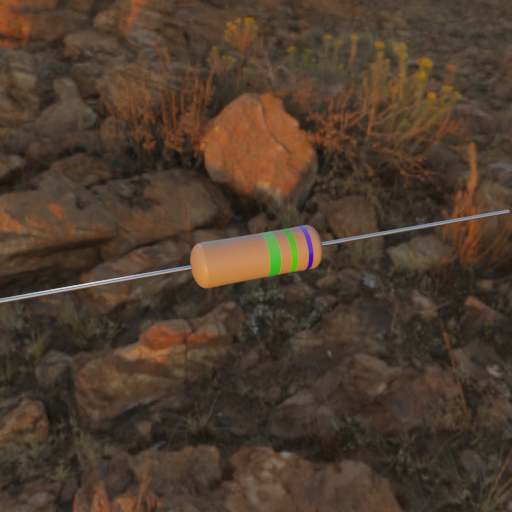
Resistor colour bands (in order): green, green, blue